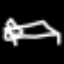
Label: bed